【题型】选择题　【知识点】解析几何　【难度】easy
若点 \(A(-2,6)\), \(B(12,6)\) 到直线 \(l\) 的距离都等于 7, 则直线 \(l\) 的不同位置有

\vspace{0.5em}
A. 1种 \quad B. 2种 \quad C. 3种 \quad D. 无数种

\vspace{0.5em}
\noindent \textbf{【答案】} \(\boldsymbol{C}\)

\vspace{0.5em}
\noindent \textbf{【分析】} \textcolor{red}{分直线 \(l\) 的斜率不存在、存在两种情况讨论，再利用点到直线的距离公式求解即可.}
【解答】
\noindent \textbf{【详解】}

由题意可得 \(|AB| = 14\),

\textcolor{red}{所以当直线 \(l\) 的斜率不存在时可得 \(x = 5\);}

\textcolor{red}{当直线 \(l\) 的斜率为零时可得 \(y = 13\) 或 \(y = -1\),}

故选: C.
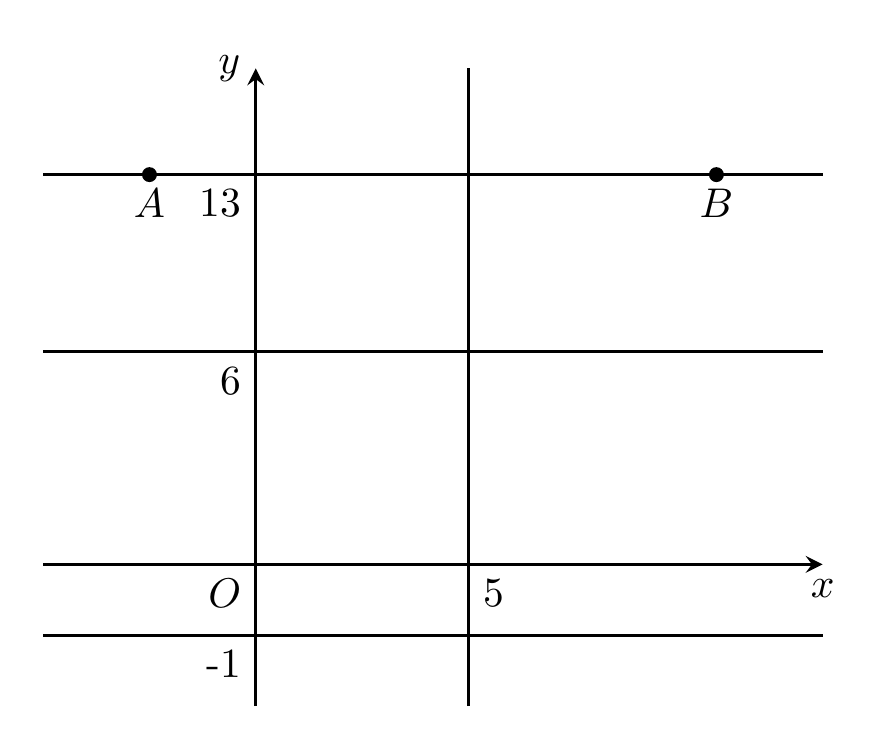